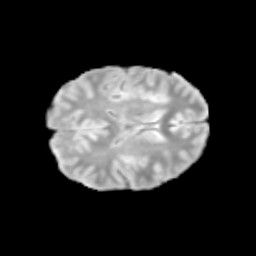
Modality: T2w
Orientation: axial
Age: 12
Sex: male
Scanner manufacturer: siemens
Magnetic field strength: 3 T
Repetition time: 3.8 s
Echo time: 0.07 s